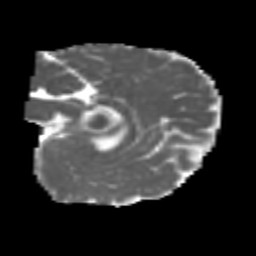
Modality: MD
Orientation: sagittal
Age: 6
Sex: male
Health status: healthy